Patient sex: M
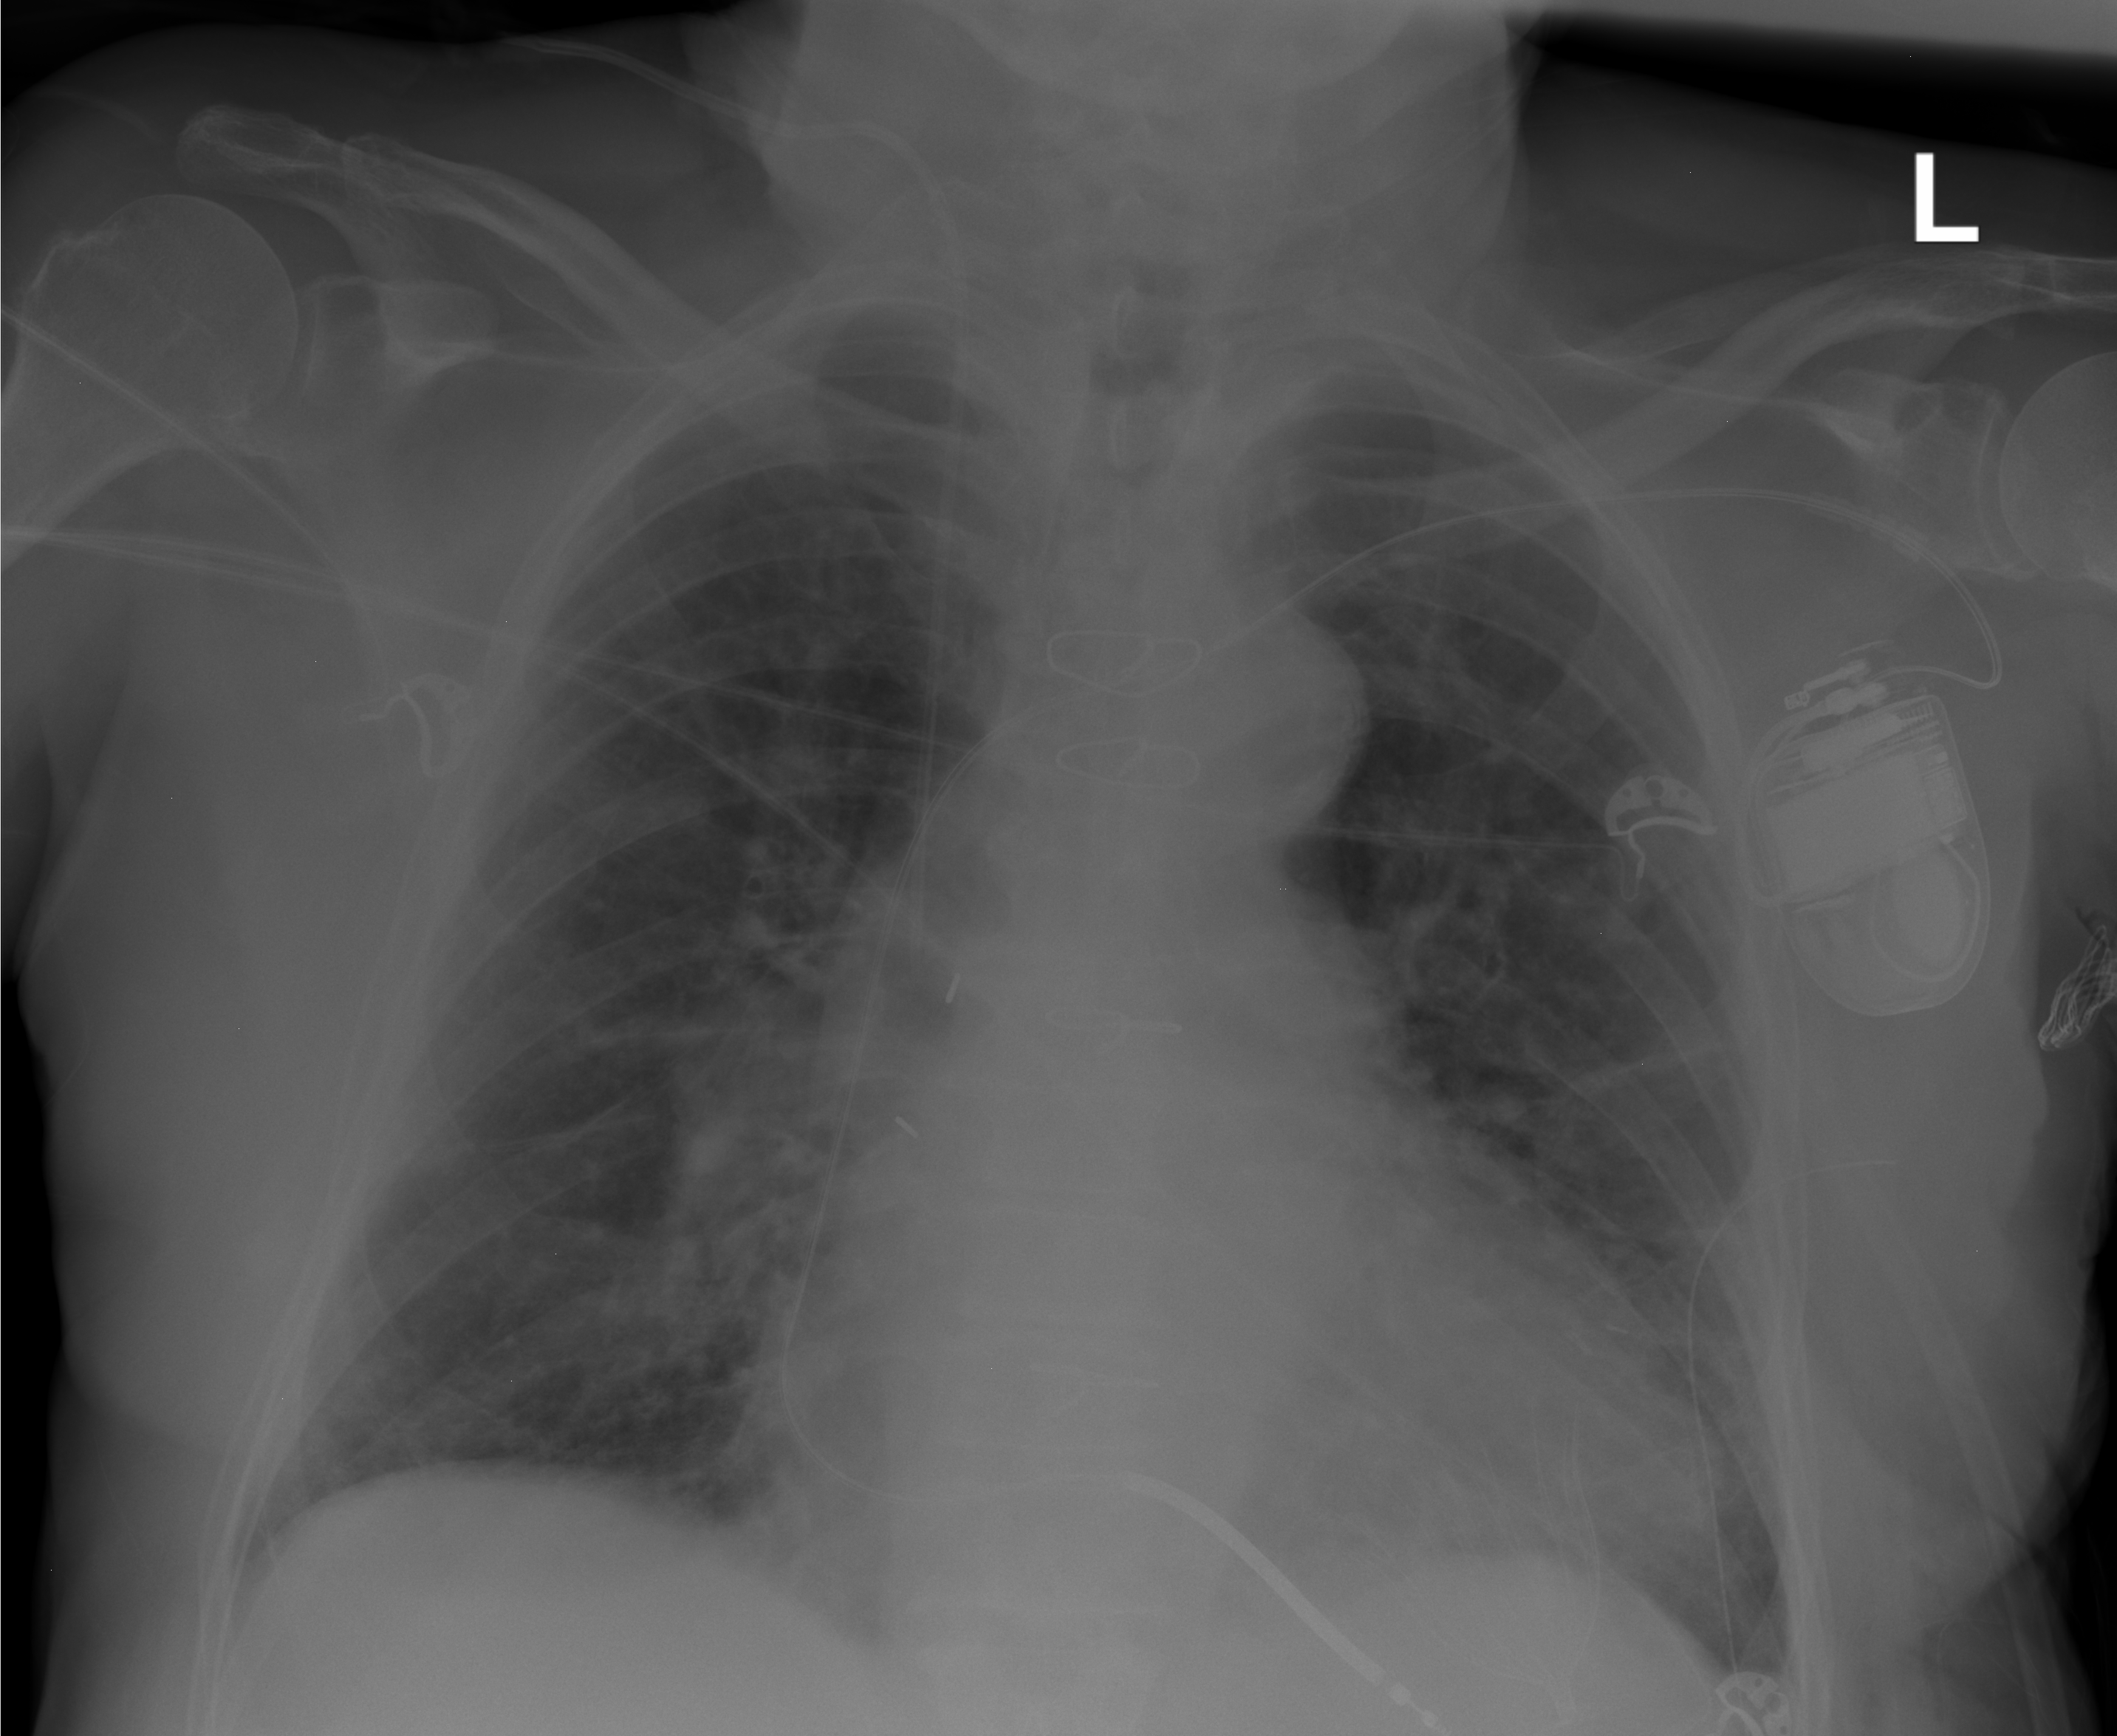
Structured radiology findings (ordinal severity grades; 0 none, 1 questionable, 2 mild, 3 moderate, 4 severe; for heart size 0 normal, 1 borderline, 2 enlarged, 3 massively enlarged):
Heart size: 3
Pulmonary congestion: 2
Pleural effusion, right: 0
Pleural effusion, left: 0
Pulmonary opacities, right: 0
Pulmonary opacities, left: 0
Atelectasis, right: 2
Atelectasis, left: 2